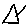
Label: triangle